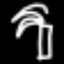
Label: palm tree